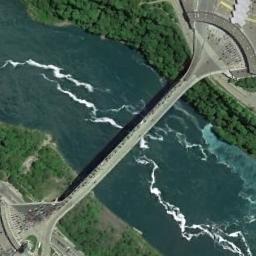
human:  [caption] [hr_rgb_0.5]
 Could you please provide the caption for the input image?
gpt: The bridge is bi-directional, And the water under the bridge appears dark blue .

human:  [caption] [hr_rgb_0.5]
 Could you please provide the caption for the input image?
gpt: A bridge built on a blue river and dense green plants on the point bar .

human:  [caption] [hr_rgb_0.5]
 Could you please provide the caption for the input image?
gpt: A bridge connects the land on both sides of the blue-blue river  There are long green river banks on both sides of the river  There are many cars on the bridge .

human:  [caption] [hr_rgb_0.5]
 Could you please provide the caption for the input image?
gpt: Many trees are around the bridge .

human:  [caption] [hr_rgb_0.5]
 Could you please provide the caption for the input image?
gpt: There is a bridge over the river with many trees beside .